Aerial crown-view tile of a tropical tree (Barro Colorado Island, Panama), acquired 20250512:
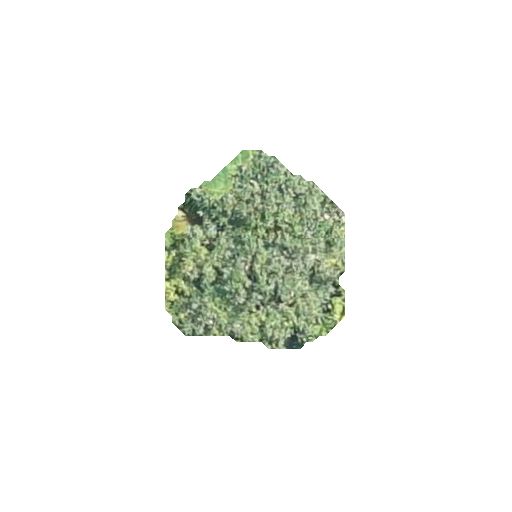
Species: Miconia argentea
GBIF accepted scientific name: Miconia argentea
Crown area: 40.845 m²